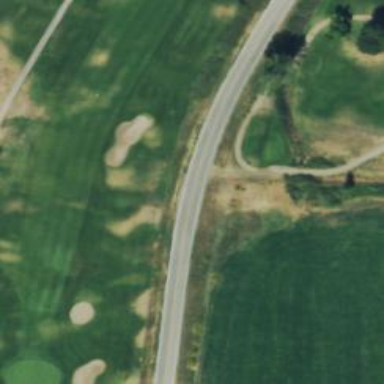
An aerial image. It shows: Path for golf carts.